Question: I have an action bar containing a 'searchview'. When user click on the search button and collapse the search view the action bar shows a back button on the left side.

How can we detect when user click on this back button?
based on the answer I checked my 'OnOptionsItemSelected' but it is not calling too. This is the code of my 'OnOptionsItemSelected':
'''
@Override
public boolean onOptionsItemSelected(MenuItem item) {
// Handle action bar item clicks here. The action bar will
// automatically handle clicks on the Home/Up button, so long
// as you specify a parent activity in AndroidManifest.xml.
int id = item.getItemId();
if (item != null && id == android.R.id.home) {
if (mNavigationDrawerFragment.isDrawerOpen(Gravity.RIGHT)) {
mNavigationDrawerFragment.closeDrawer(Gravity.RIGHT);
} else {
mNavigationDrawerFragment.openDrawer(Gravity.RIGHT);
}
return true;
}
if (id == R.id.action_search) {
return true;
}
return super.onOptionsItemSelected(item);
}
'''
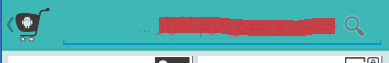
Answer: Put this on onCreateOptionsMenu method:
'''
MenuItemCompat.setOnActionExpandListener(menu.findItem(R.id.action_search), new MenuItemCompat.OnActionExpandListener() {
@Override
public boolean onMenuItemActionExpand(MenuItem item) {
return true;
}
@Override
public boolean onMenuItemActionCollapse(MenuItem item) {
//DO SOMETHING WHEN THE SEARCHVIEW IS CLOSING
return true;
}
});
'''